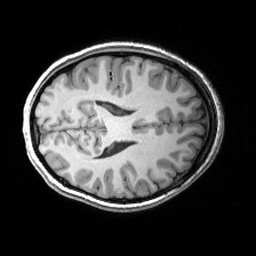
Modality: T1w
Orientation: axial
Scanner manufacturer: siemens
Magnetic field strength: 3 T
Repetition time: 2.53 s
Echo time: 0.00299 s